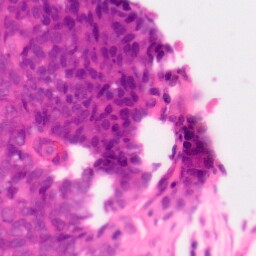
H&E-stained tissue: Colon